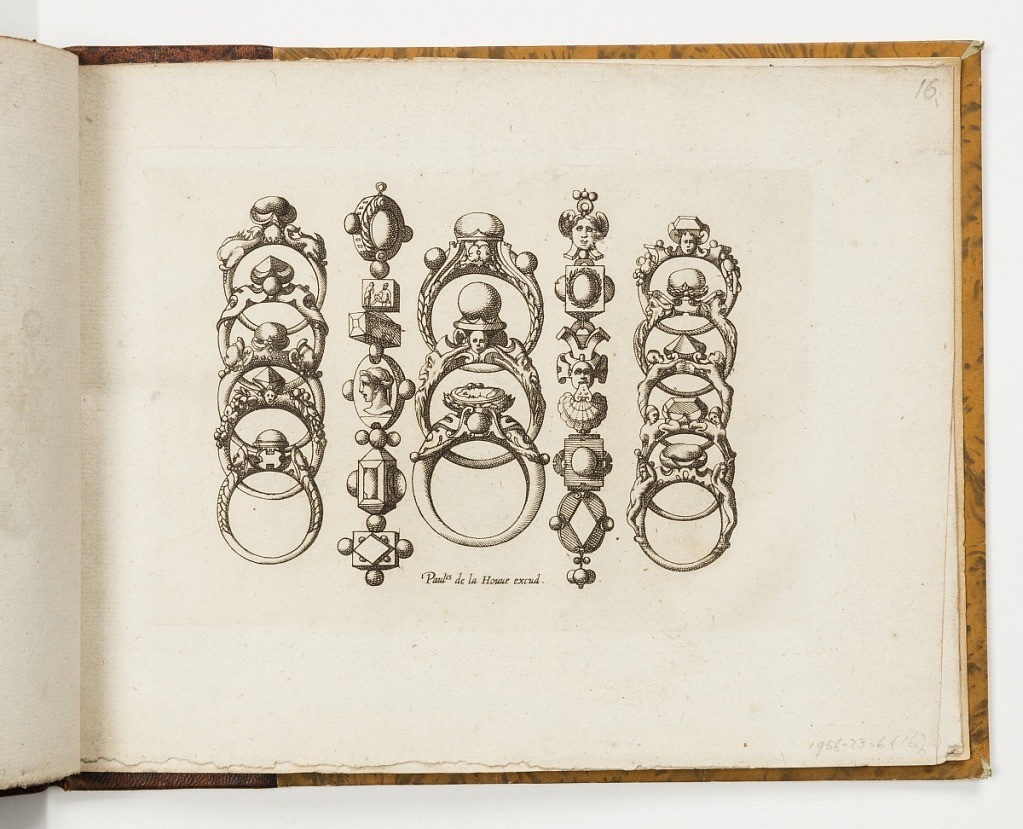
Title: Plate 16, from Livre de bijouterie (Book of Designs for Goldsmiths and Jewelers)
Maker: Léonard Thiry, Flemish, 1550
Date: ca. 1570
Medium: Engraving on paper
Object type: Print
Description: Alternating rows of rings and chains, all with masks and strapwork.